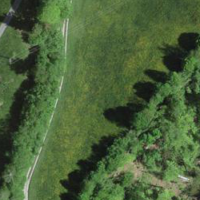
EUNIS habitat code: 24
Species observed at this site:
Orchis mascula